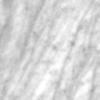
Label: no_change